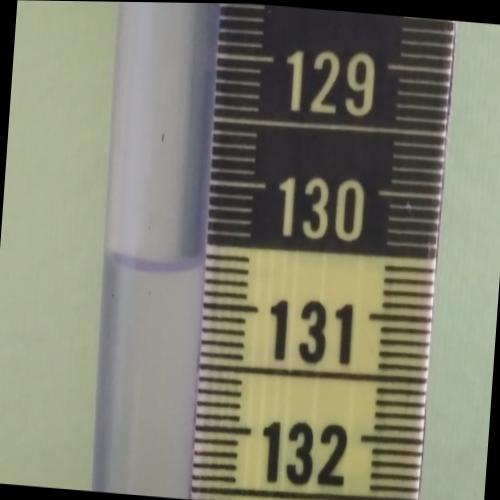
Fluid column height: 130.7 cm